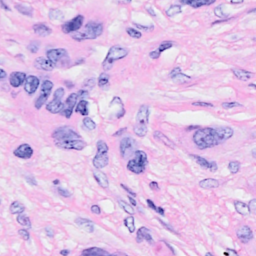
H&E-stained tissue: Breast